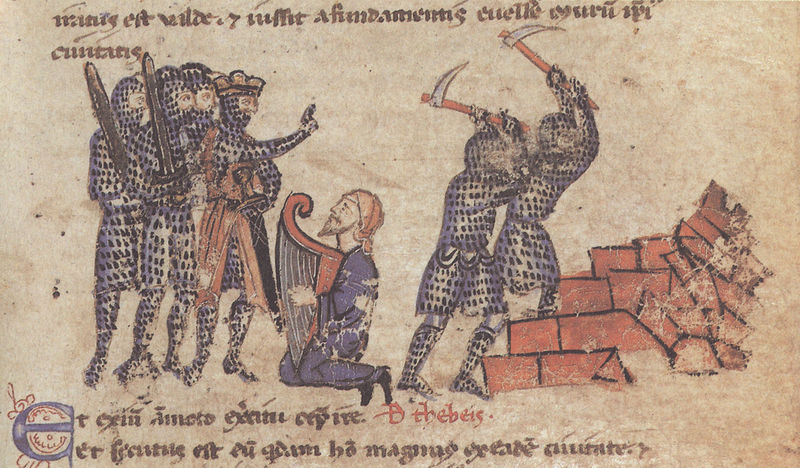
Titel: Alexanderroman
Institution: Leipzig, Stadtbibliothek
Schlagwörter: blau, mann, männer, zeichnung, rot, stein, steine, musik, musiker, krone, schrift, mauer, könig, metall, knie, hacken, buch, illustration, schwert, schwerter, knien, schlag, helm, stiefel, beten, ritter, rüstung, singen, knieend, harfe, leier, hacke, bitten, abriss, latein, spitzhacke, buchmalerei, barde, kettenhemd, mahnen, zerstören, rite, einreißen, kaputt machen, abreißen, biblischer text